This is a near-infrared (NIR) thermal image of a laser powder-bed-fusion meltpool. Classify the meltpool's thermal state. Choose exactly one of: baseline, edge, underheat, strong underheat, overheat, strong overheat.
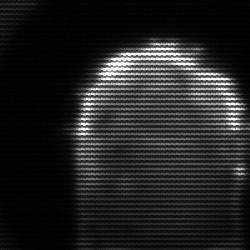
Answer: baseline